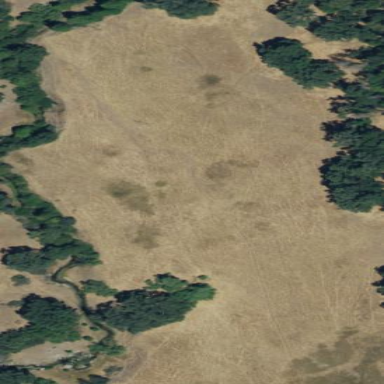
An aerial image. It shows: Beautiful meadow.